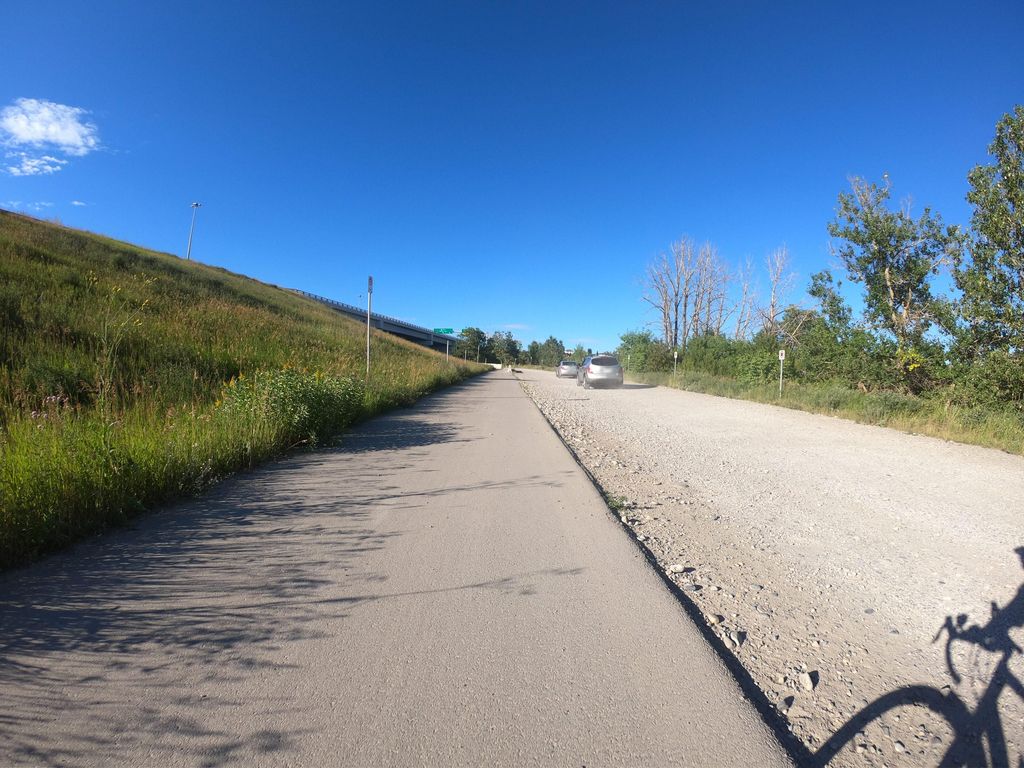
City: calgary